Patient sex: M
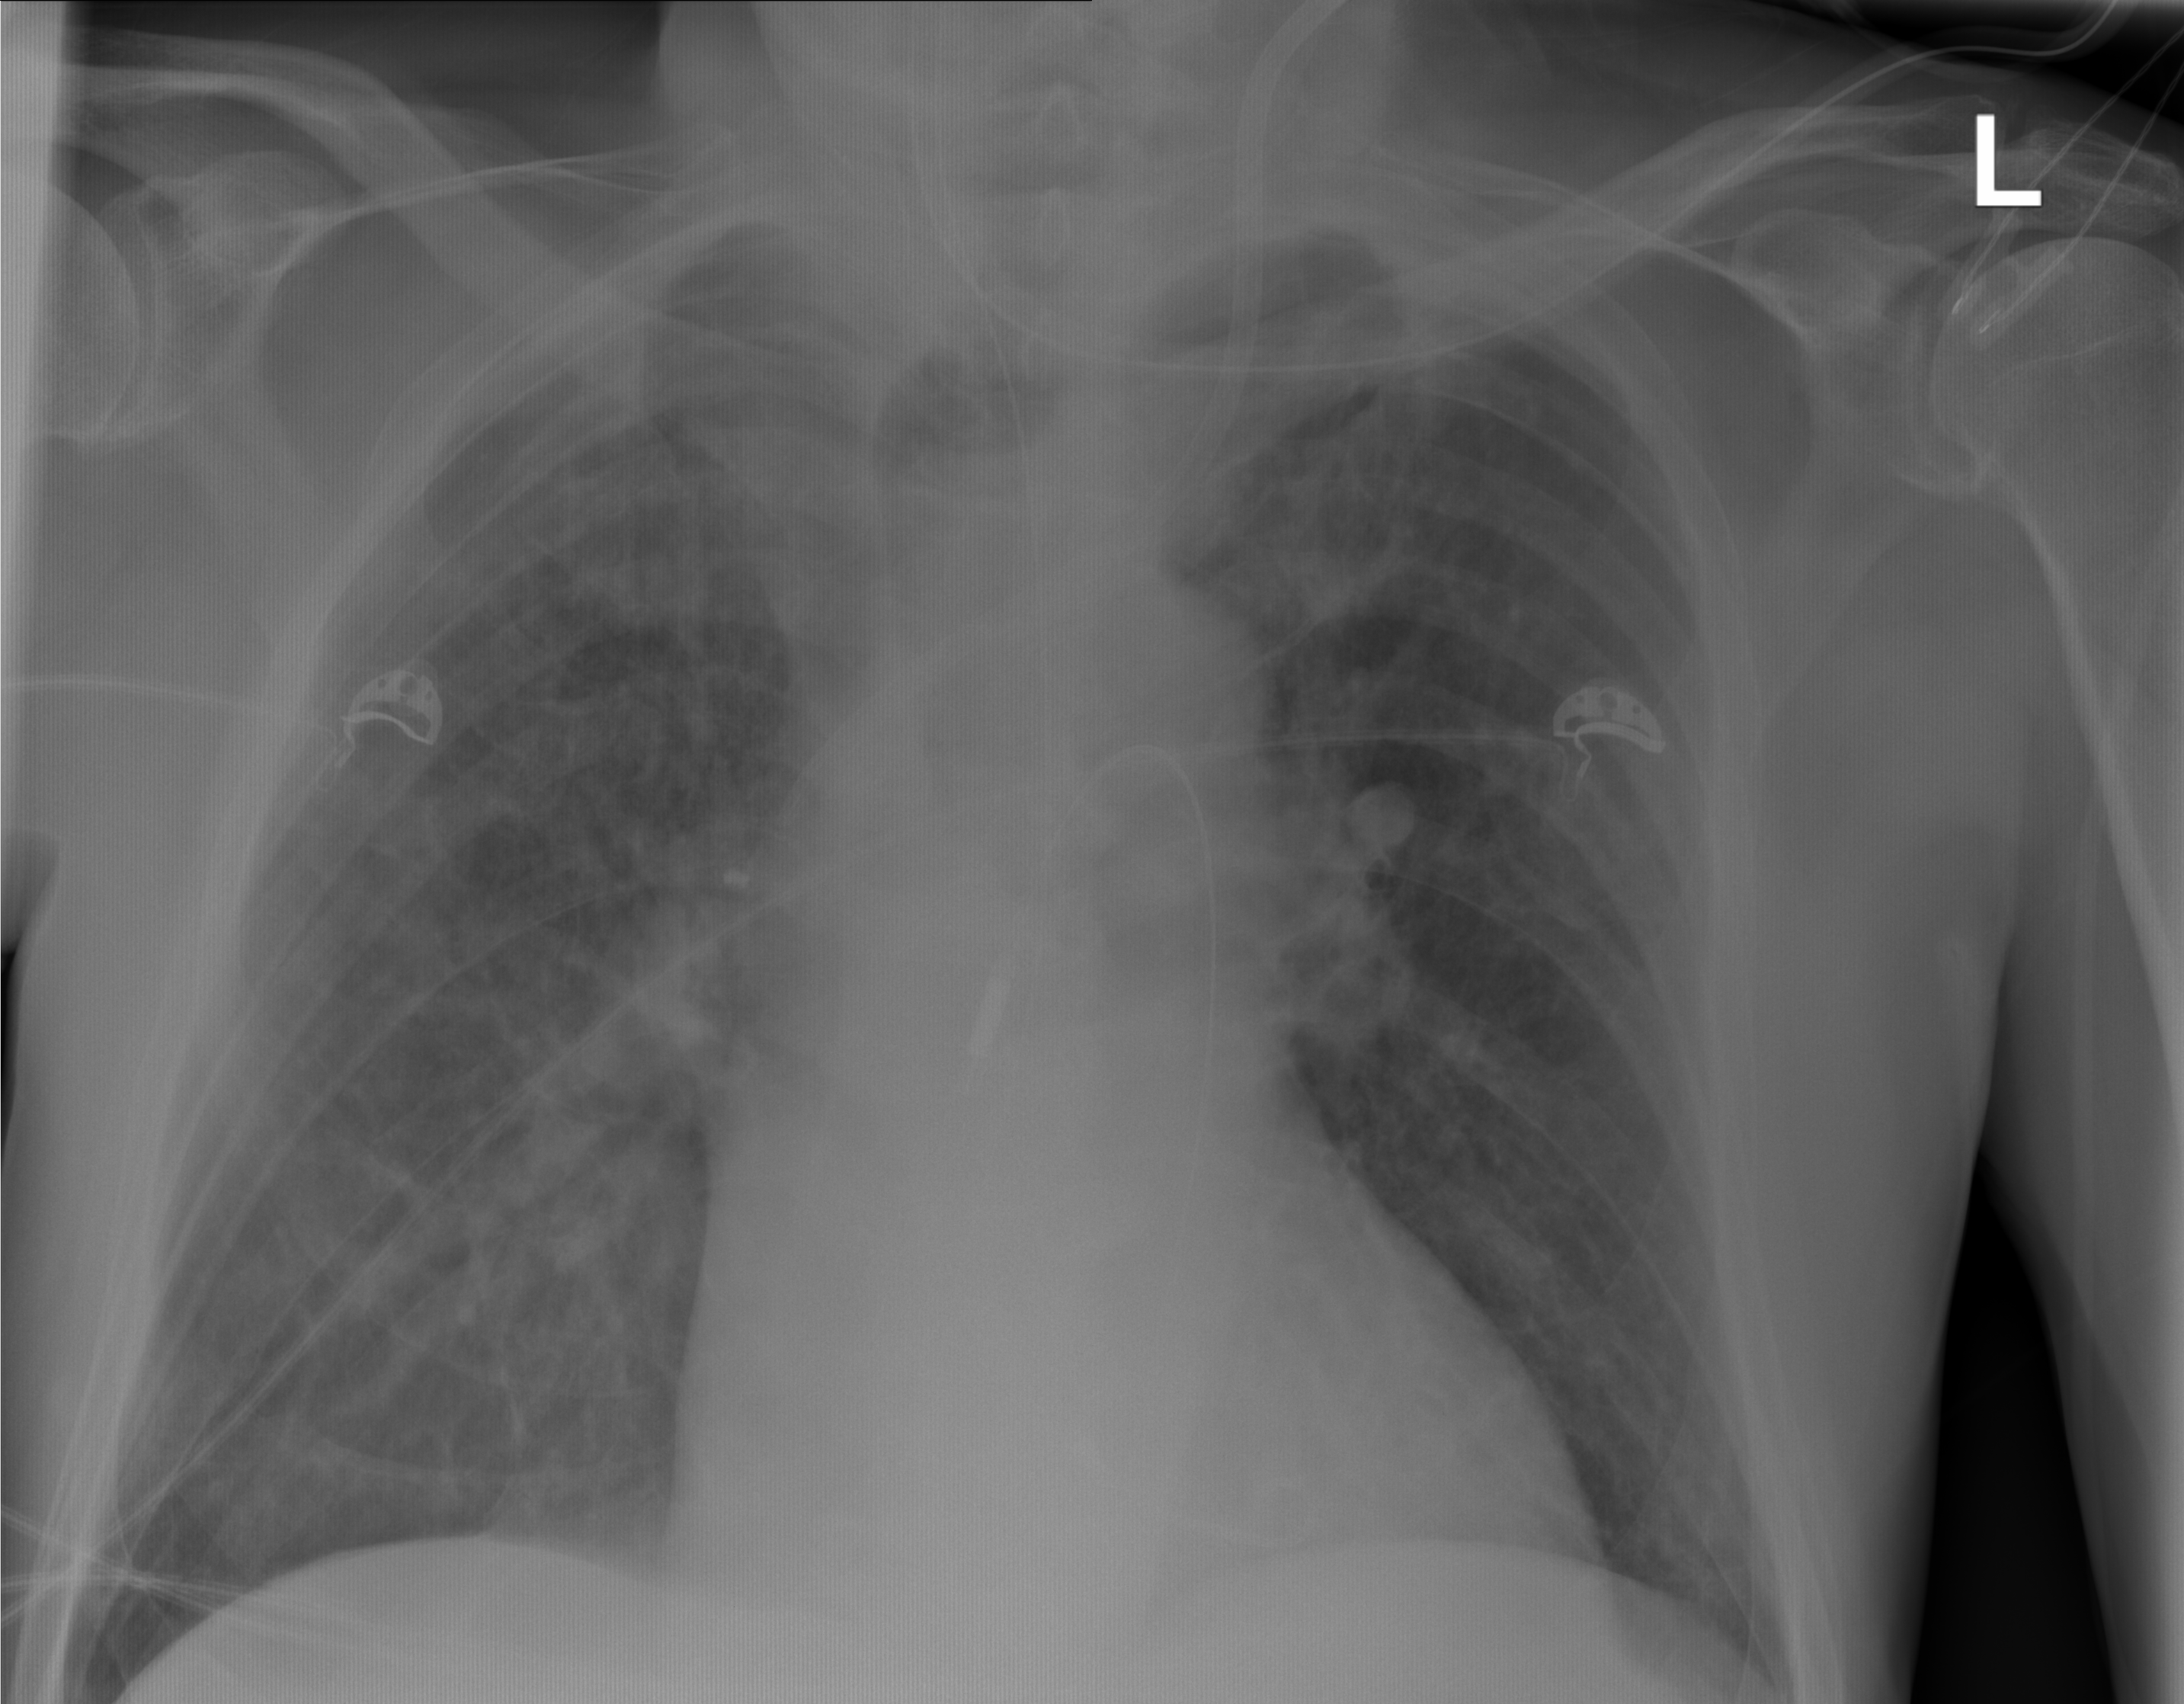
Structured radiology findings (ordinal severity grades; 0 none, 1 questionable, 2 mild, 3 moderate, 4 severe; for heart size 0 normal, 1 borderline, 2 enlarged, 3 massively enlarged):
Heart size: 0
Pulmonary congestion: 0
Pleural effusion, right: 0
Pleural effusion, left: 0
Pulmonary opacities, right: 2
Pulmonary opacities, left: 1
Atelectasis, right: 1
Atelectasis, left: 0